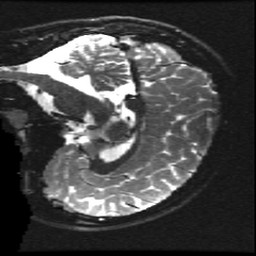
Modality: T2w
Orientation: sagittal
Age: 12
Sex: male
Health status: ill
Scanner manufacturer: ge
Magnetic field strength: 3 T
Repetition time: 7.5 s
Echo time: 0.1015 s